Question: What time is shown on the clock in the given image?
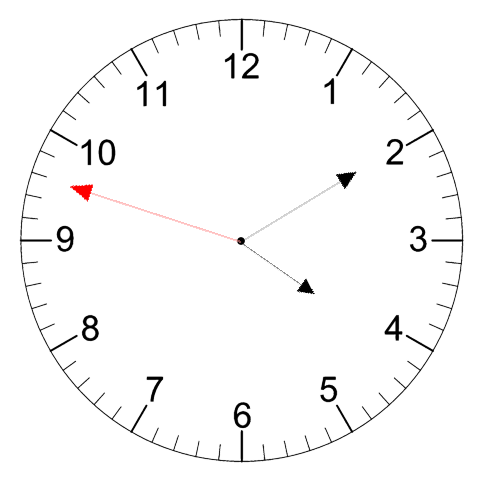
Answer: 04:09:48